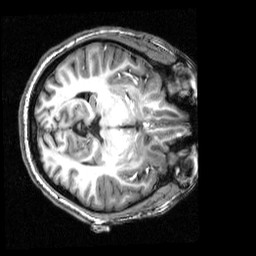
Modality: T1w
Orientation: axial
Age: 24
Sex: female